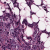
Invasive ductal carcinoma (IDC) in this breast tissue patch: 1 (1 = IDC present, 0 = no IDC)